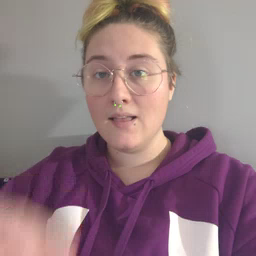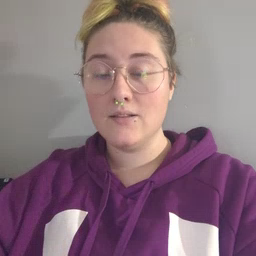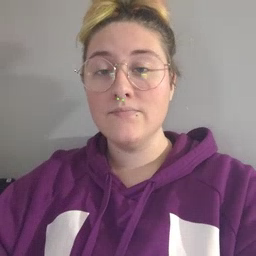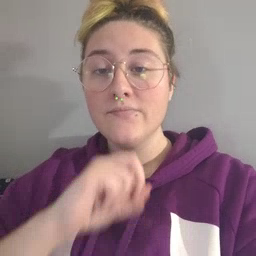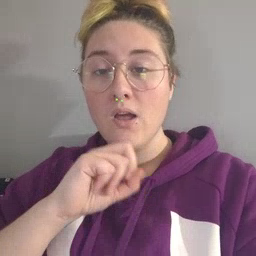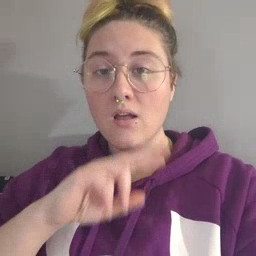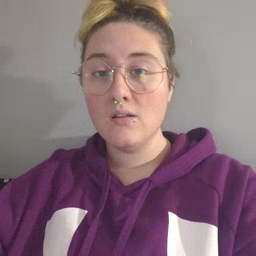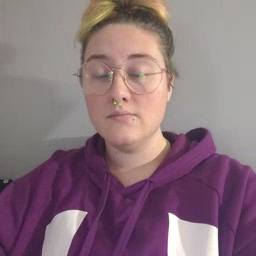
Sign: frog